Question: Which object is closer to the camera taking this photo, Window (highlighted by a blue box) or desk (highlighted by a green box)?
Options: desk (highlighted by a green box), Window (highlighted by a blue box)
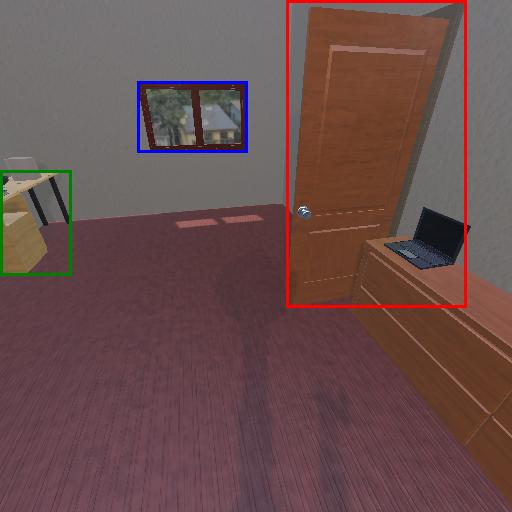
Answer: desk (highlighted by a green box)